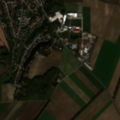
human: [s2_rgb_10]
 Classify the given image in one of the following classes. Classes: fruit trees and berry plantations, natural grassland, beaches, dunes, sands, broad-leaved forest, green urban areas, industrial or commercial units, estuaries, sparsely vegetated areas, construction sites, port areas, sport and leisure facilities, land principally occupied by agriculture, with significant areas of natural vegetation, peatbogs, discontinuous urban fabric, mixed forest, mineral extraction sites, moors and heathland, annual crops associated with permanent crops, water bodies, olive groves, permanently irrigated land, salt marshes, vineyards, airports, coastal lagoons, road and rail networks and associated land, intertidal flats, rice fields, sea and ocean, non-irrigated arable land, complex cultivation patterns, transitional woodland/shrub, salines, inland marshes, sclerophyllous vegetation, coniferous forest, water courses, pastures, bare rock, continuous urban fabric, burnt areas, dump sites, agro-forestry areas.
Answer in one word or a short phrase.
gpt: discontinuous urban fabric, non-irrigated arable land, land principally occupied by agriculture, with significant areas of natural vegetation